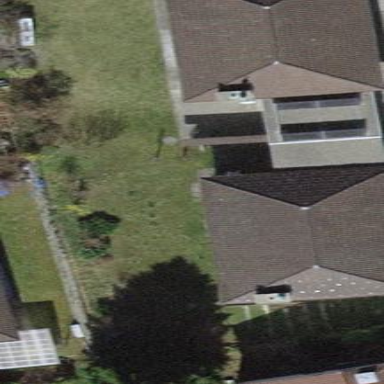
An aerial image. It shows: Detached building with hipped roof. The roof is tiled.